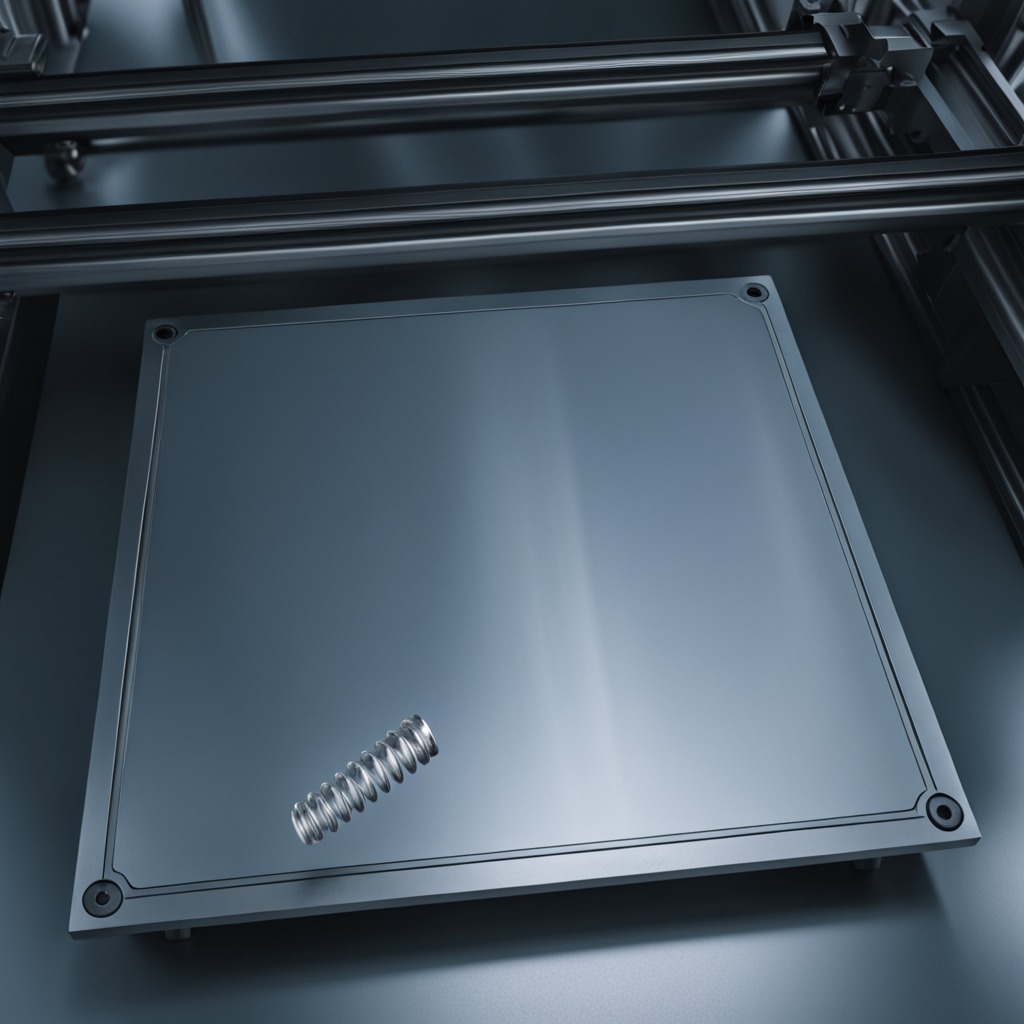
A coiled metal spring is lying on the metal table in a machine shop under fluorescent lights.